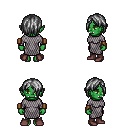
a pixel art fantasy rpg character, female body template, orc, green skin, chain mail, teal pants, gray bangs hairstyle, leather bracers, maroon shoes, four views (front, back, left, right), 2x2 character sprite sheet, small pixel art, hard edges, no anti-aliasing